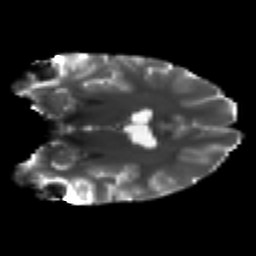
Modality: T2w
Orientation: coronal
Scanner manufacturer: ge
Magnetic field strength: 3 T
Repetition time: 7.98 s
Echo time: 0.0701 s